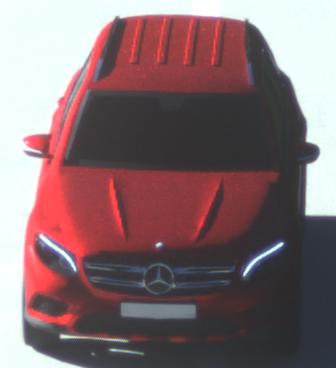
Make: Mercedes-Benz
Model: GLC 250
Detailed model: GLC (253)
Model produced from: 2015/09
Model produced until: 2018/05
Doors: 5
Color: red
Road condition: dry road
Daytime: sunrise or sunset
Contrast: medium contrast